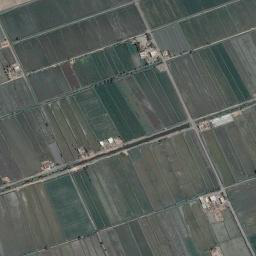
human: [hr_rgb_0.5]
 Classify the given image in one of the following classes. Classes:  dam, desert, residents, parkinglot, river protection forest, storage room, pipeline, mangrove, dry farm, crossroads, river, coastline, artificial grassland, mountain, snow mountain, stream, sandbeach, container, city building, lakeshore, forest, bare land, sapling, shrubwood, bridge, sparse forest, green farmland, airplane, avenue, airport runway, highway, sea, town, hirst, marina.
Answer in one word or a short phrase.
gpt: green farmland